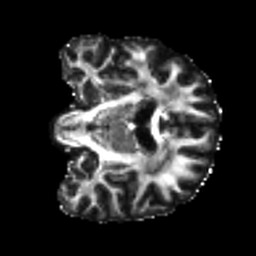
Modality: FA
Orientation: coronal
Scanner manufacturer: siemens
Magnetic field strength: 3 T
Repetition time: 4 s
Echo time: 0.0594 s